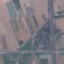
Label: Highway